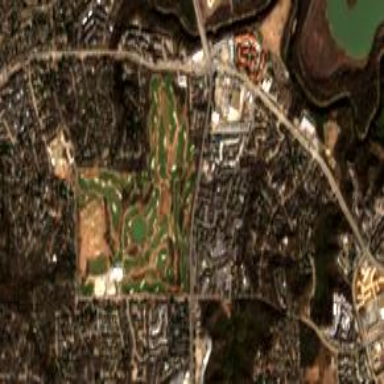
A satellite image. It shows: Golf course.